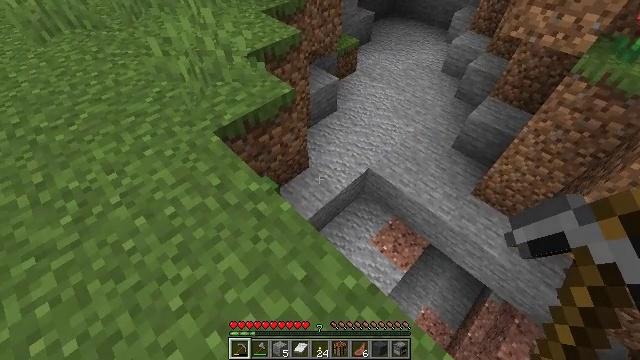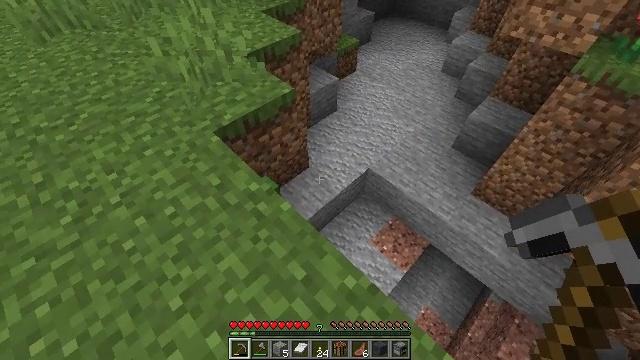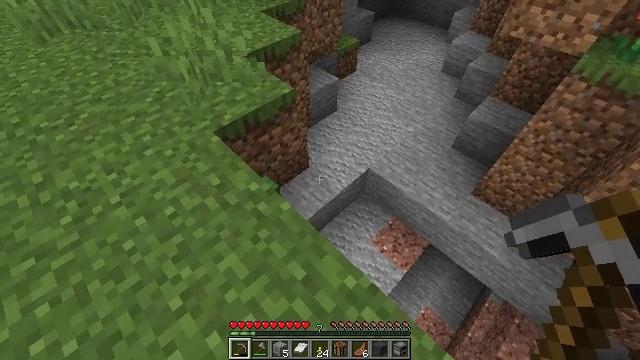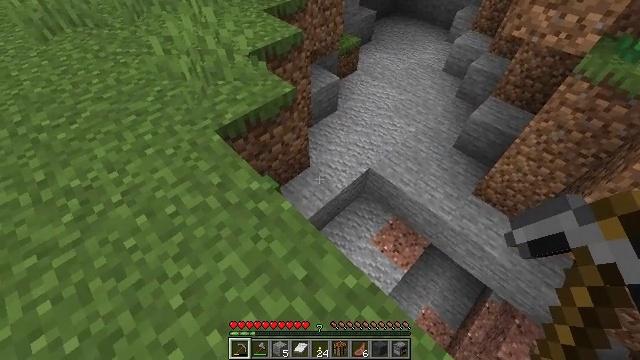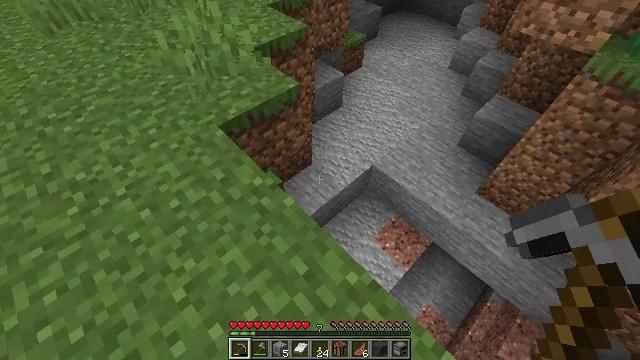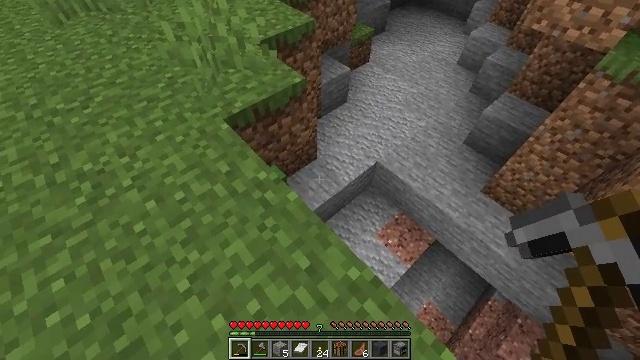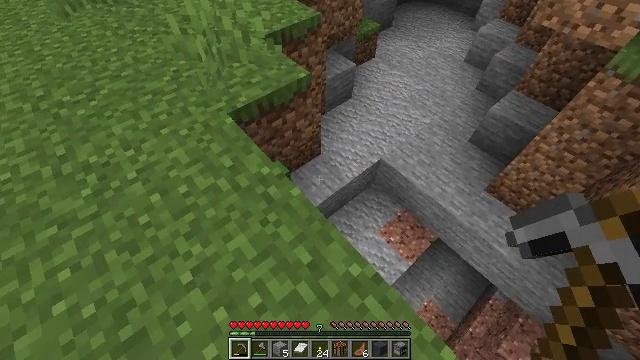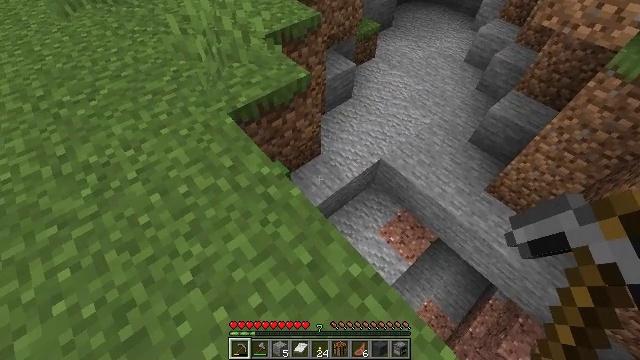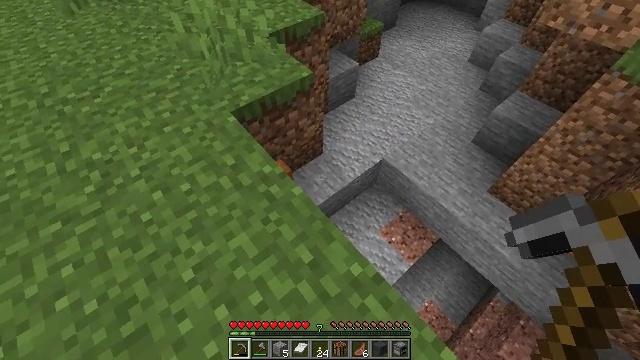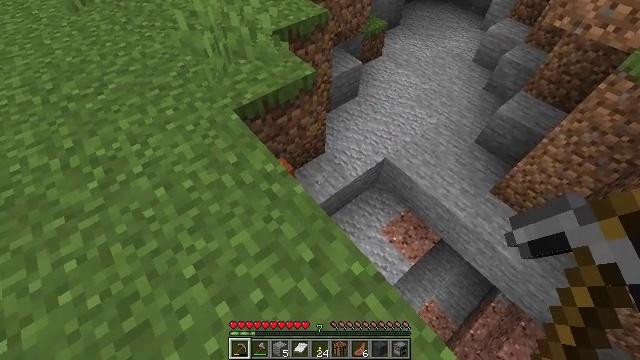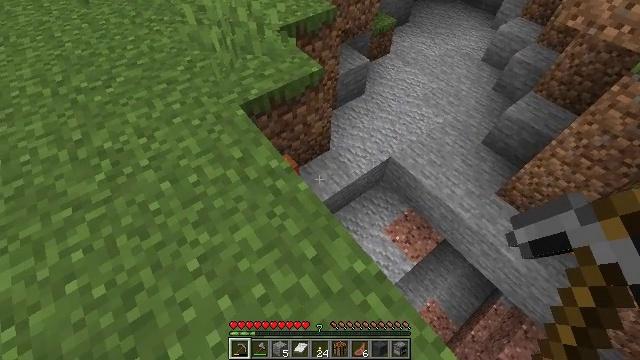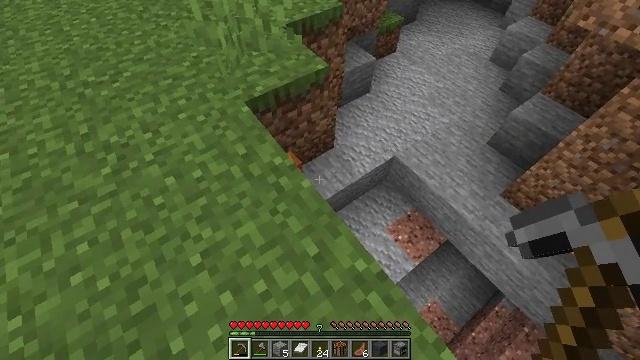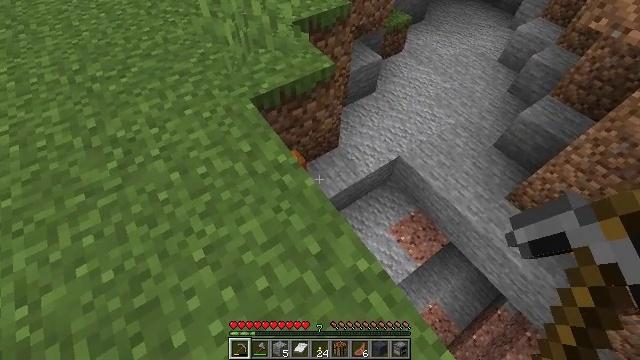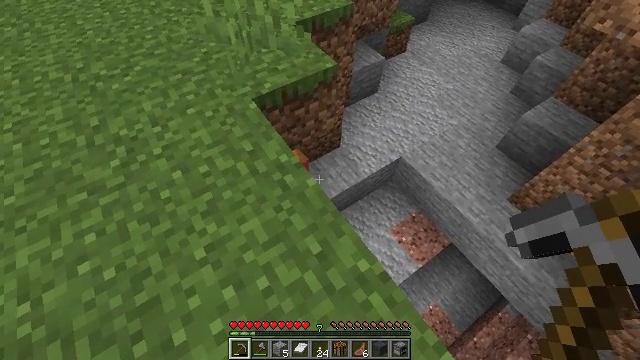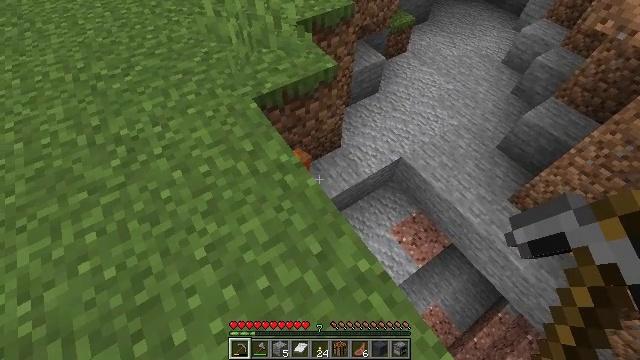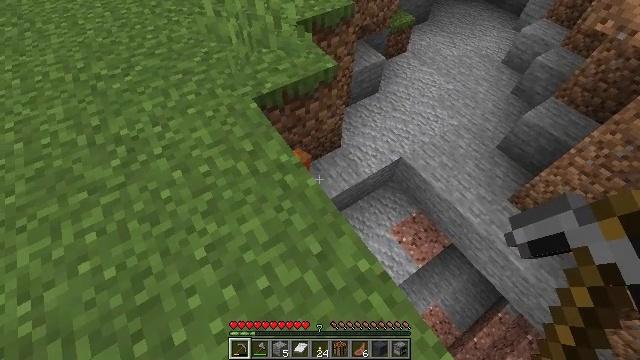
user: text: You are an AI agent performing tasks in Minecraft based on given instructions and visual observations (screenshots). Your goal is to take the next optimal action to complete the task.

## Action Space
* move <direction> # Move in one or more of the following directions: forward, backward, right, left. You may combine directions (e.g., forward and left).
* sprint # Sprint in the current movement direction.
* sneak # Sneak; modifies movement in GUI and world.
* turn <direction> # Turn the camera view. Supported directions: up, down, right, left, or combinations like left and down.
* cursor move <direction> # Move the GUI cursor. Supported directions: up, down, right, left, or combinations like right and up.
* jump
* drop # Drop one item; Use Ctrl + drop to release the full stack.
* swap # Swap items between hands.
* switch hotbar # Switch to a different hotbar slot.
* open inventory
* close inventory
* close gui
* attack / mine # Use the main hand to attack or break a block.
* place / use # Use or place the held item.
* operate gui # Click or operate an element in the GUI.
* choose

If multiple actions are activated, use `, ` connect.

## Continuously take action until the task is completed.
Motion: motion action
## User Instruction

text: Break the pumpkin to collect it.
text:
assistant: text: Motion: no_op
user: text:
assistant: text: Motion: no_op
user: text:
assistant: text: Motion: no_op
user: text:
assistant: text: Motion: turn left
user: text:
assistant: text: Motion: turn left and down
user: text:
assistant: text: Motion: turn left
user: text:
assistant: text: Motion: no_op
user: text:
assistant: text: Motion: no_op
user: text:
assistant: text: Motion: no_op
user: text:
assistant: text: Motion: turn left
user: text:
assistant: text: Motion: turn left
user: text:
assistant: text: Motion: turn left
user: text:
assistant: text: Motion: no_op
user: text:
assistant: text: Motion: no_op
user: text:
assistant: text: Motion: no_op
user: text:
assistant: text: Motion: no_op
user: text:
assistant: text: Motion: no_op
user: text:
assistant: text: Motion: no_op
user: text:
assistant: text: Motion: no_op
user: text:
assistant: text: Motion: no_op
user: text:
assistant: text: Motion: no_op
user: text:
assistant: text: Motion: no_op
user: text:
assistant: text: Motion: no_op
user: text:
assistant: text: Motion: no_op
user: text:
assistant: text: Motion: no_op
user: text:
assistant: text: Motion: no_op
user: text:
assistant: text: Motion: no_op
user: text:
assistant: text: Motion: no_op
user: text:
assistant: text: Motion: no_op
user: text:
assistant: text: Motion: no_op